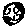
Label: moon